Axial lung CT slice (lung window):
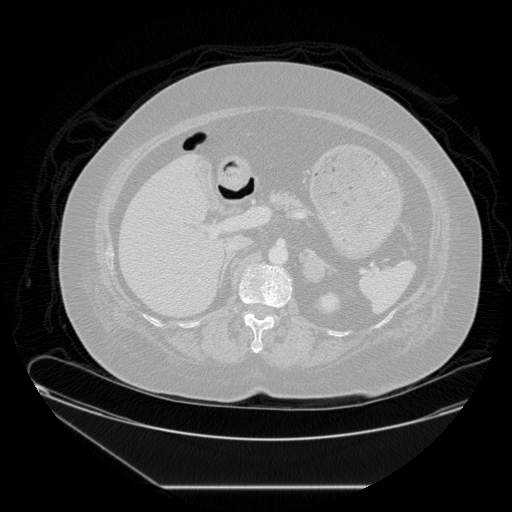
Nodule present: no